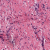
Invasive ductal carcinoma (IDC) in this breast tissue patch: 0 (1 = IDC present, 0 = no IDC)